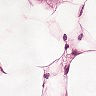
Metastatic tissue present: yes